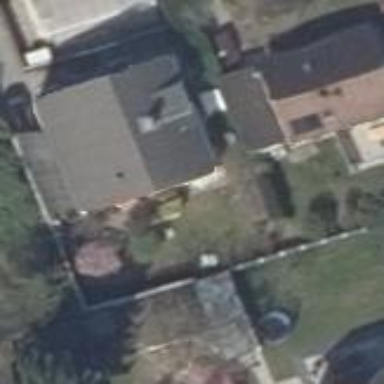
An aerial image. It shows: Simple and straightforward house.